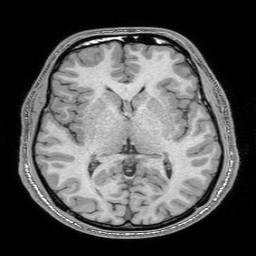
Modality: T1w
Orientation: axial
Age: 23
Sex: male
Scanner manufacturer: philips
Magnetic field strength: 1.5 T
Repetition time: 6.694 s
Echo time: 3.06 s